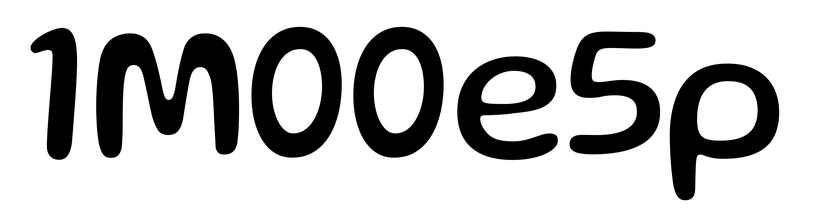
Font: Gluten_Regular